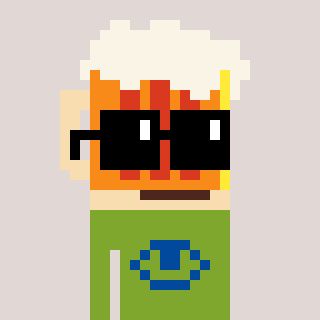
a pixel art character with square black sunglasses, a beer-shaped head and a slimegreen-colored body on a warm background